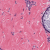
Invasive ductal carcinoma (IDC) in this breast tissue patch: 0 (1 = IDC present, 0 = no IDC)